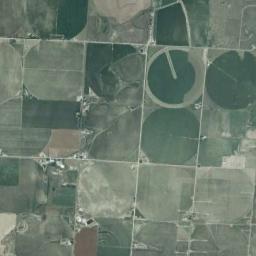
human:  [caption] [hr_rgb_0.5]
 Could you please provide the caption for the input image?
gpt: There's a circular field with a radius drawn .

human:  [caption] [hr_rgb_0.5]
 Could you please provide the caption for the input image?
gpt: Several pieces of dark green, Light green mixed circular farmland of different sizes, Including irregular circles .

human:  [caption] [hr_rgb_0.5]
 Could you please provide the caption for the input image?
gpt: There are some circle farmland and square farmland .

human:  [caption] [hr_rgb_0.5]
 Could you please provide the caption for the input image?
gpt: Several green circular farmlands are on the ground and some roads go through the ground .

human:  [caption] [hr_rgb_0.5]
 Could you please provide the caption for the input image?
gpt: There are some circular farmlands distributed irregularly .